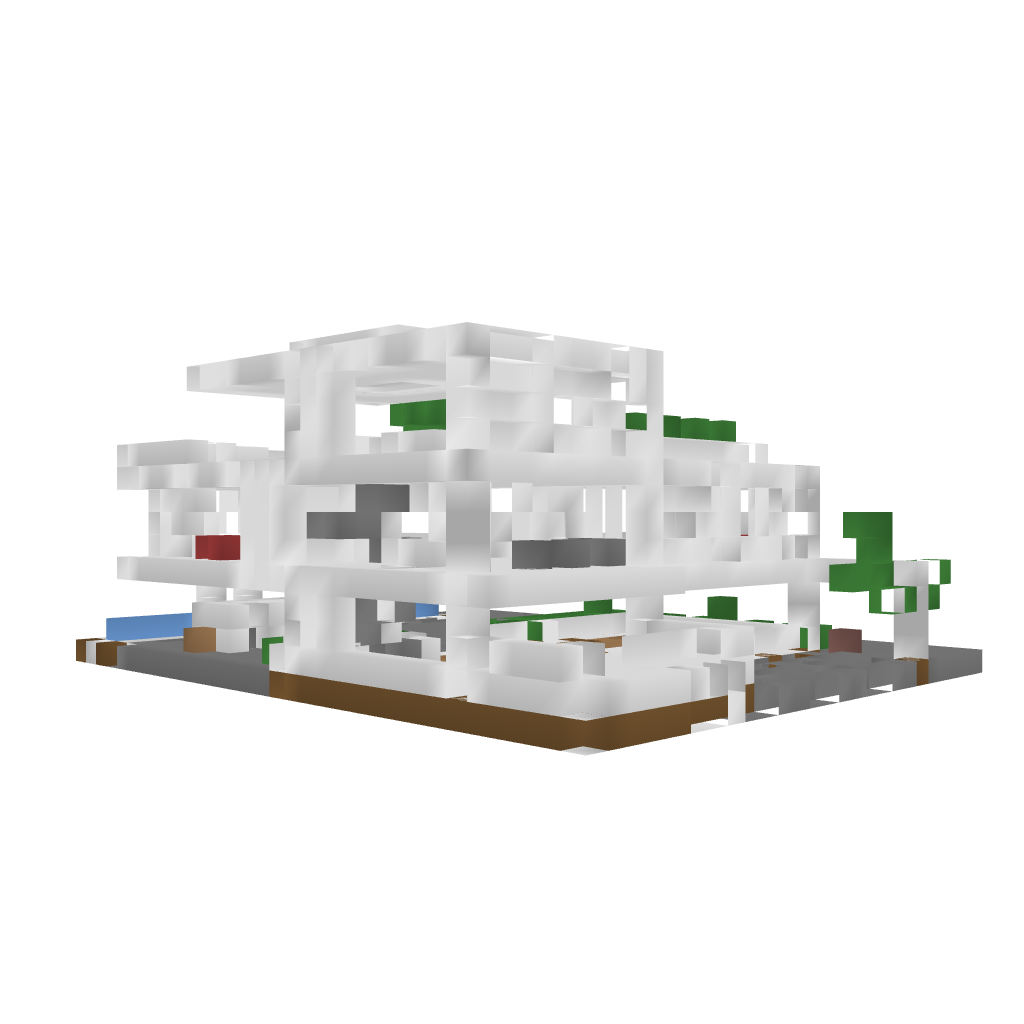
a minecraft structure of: Modern house bad low quality